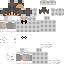
A male human skin with medium skin, wearing brown long hair dressed in a blue hoodie and black pants, featuring a closed mouth.